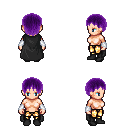
a pixel art fantasy rpg character, female body template, human, light skin, black cape, gold greaves, purple plain hairstyle, white cloth bracers, black shoes, four views (front, back, left, right), 2x2 character sprite sheet, small pixel art, hard edges, no anti-aliasing